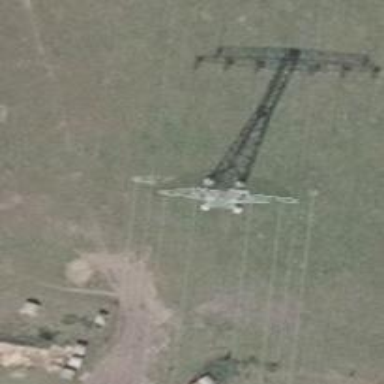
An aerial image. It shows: Power tower.